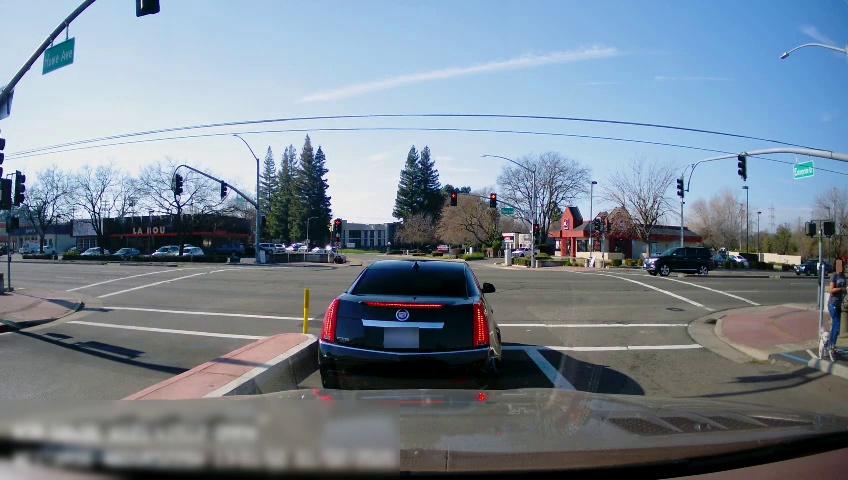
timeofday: Day
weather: Sunny
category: Drivable Space
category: Vehicles | SUV
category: Vehicles | Car
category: Pedestrians
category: Vehicles | Truck
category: Vehicles | Car
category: Vehicles | Car
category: Vehicles | Car
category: Vehicles | Car
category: Vehicles | Car
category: Lanes | Opposite Lane
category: Lanes | Current Lane
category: Traffic | Lights
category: Traffic | Signs
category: Traffic | Lights
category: Traffic | Lights
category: Traffic | Lights
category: Traffic | Lights
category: Traffic | Lights
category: Traffic | Lights
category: Traffic | Lights
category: Traffic | Lights
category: Traffic | Signs
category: Traffic | Lights
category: Traffic | Lights
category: Traffic | Lights
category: Traffic | Lights
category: Traffic | Lights
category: Traffic | Signs
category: Traffic | Lights
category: Traffic | Lights
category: Traffic | Lights